Interaction volume radius: 10 \u00c5
Interaction volume height: 20 \u00c5
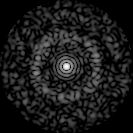
Disorder parameter: 0.8468